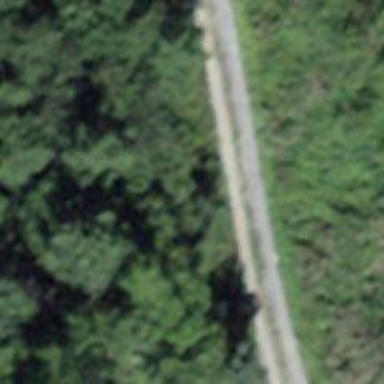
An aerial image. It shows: Gravel track with track type of grade3.